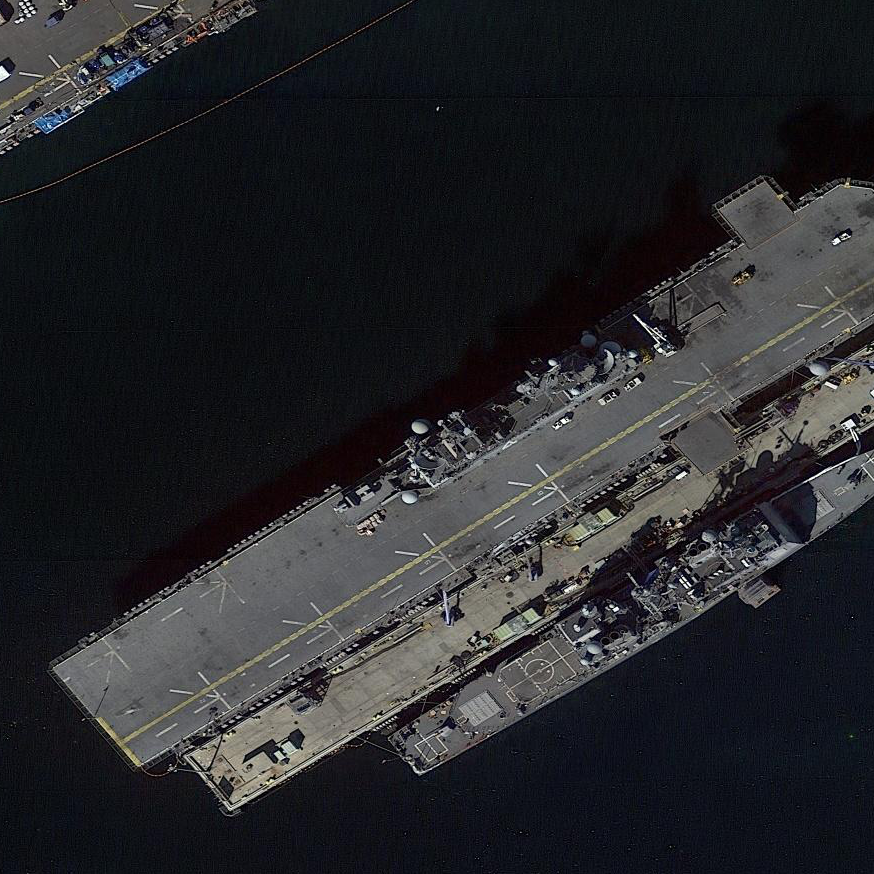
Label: assault